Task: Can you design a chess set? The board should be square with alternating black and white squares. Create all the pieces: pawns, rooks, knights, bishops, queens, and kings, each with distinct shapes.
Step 3939:
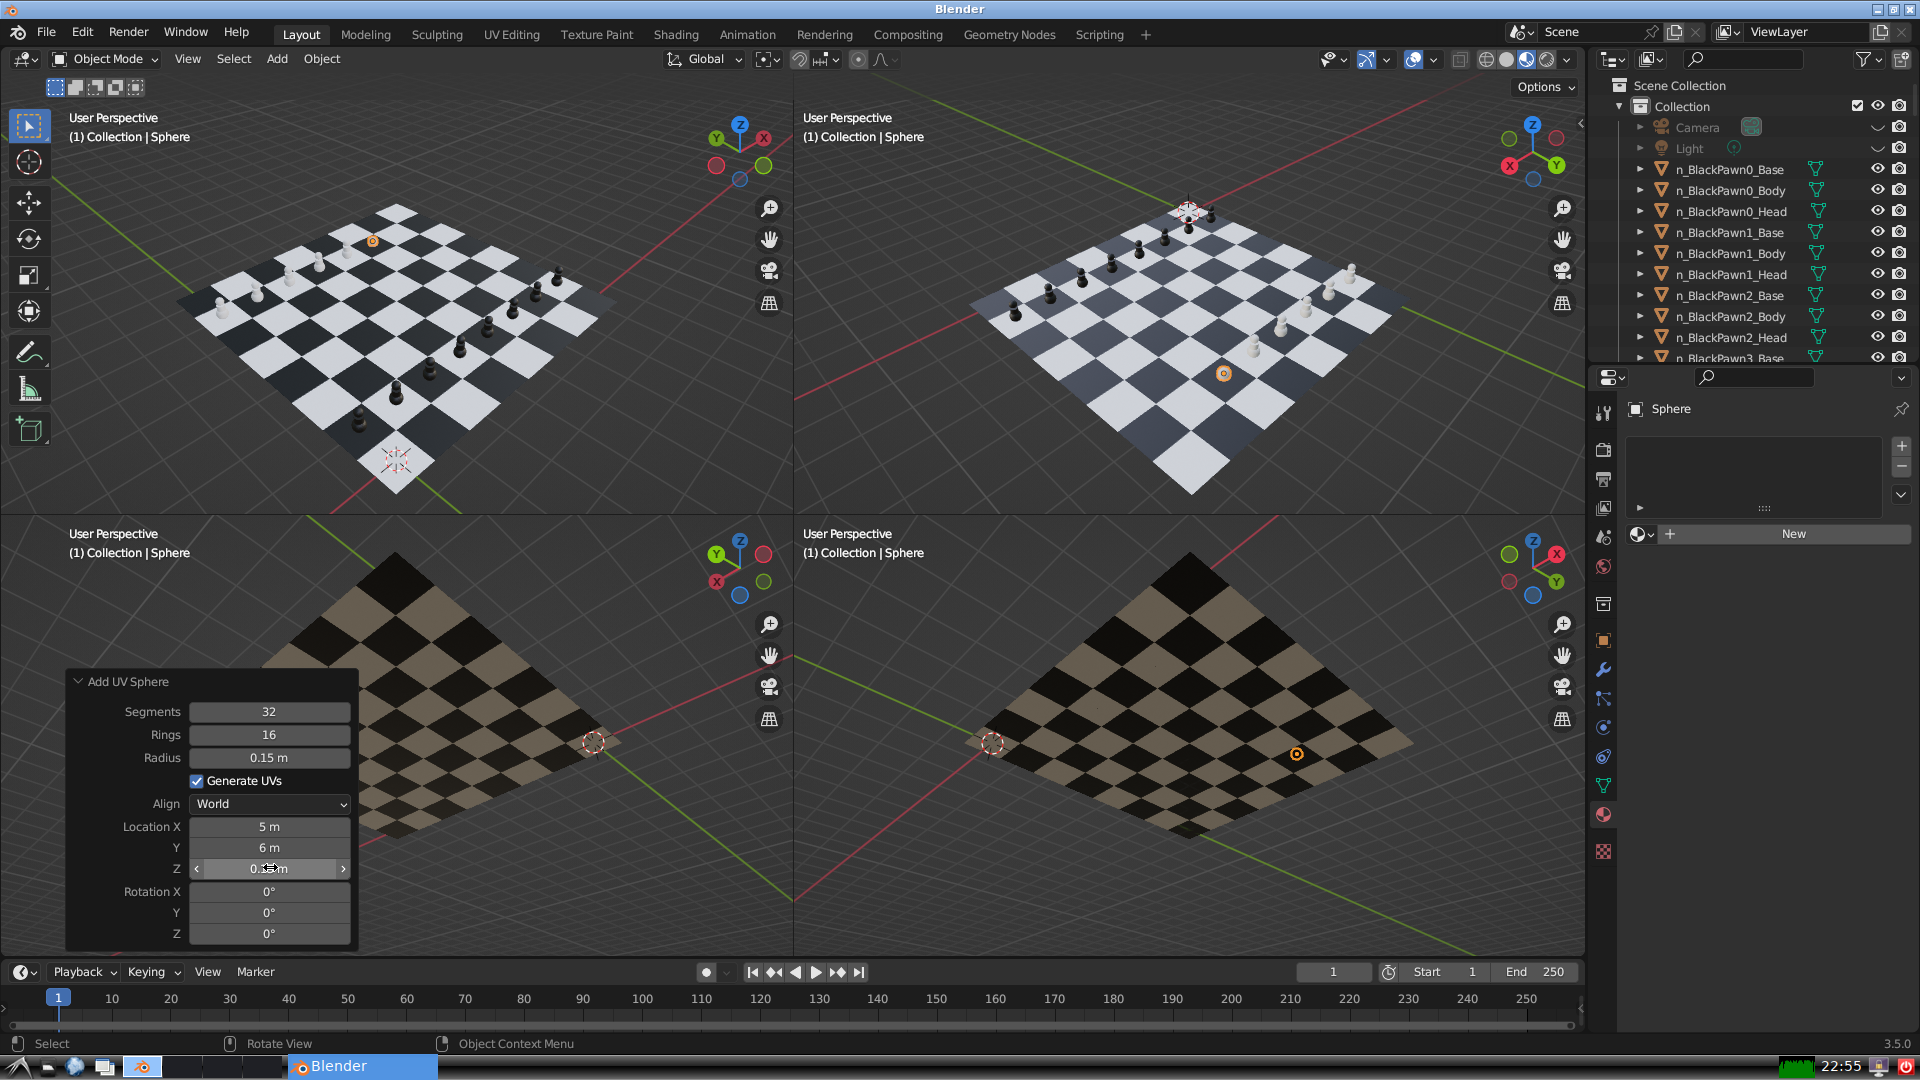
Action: {"mouse_move": [960, 540]}